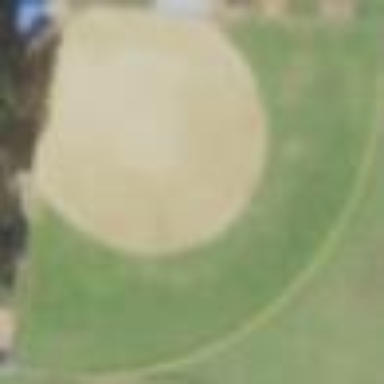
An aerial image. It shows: Baseball pitch for leisure land activities.